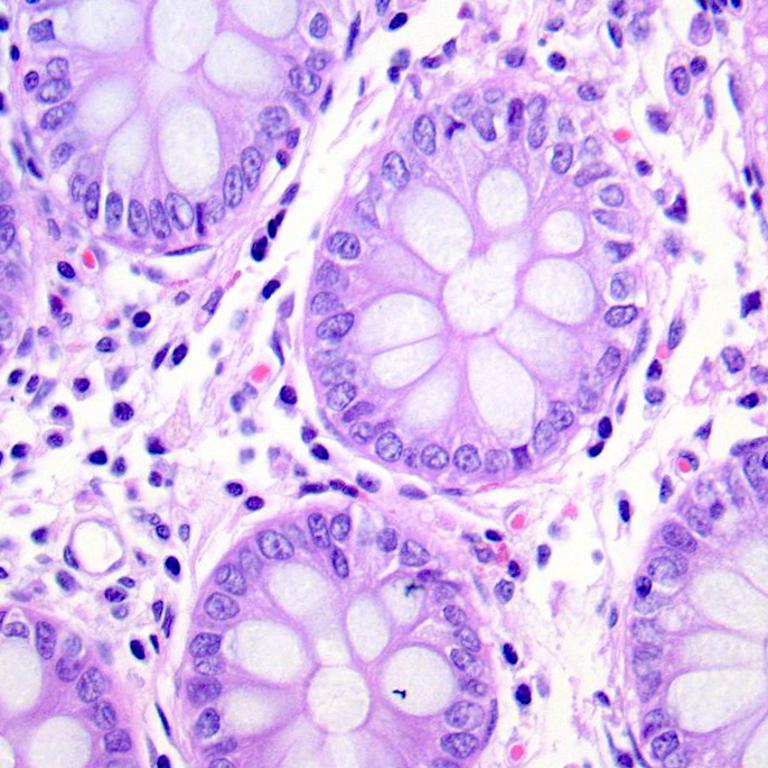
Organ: colon
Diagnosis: benign